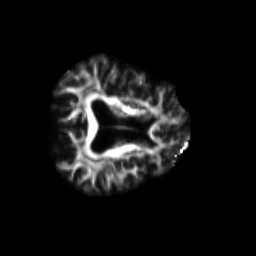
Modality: FA
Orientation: axial
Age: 75
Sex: male
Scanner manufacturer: siemens
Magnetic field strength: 3 T
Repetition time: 4.71 s
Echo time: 0.0906 s